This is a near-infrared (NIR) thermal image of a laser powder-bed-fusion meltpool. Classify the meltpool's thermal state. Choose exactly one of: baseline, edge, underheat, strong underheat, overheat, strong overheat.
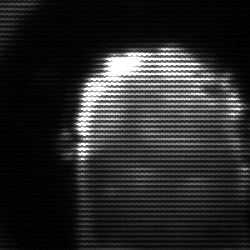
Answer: baseline